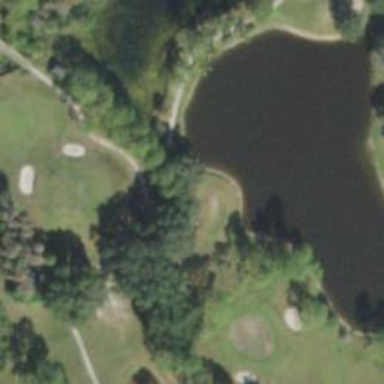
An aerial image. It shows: Path for both road and golf.